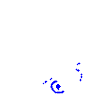
Particle: kaon